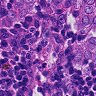
Metastatic tissue present: yes